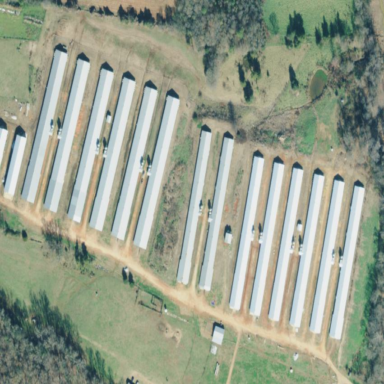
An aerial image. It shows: Poultry farmyard.